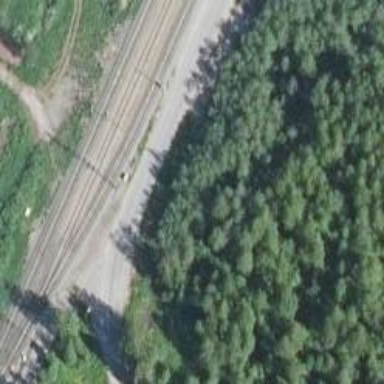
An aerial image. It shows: Siding railway line with electrified contact line for the trains.